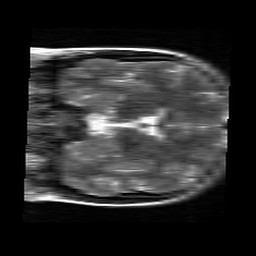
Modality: T2w
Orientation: coronal
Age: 21
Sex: female
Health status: healthy
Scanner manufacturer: siemens
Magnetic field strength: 3 T
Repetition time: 4.01 s
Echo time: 0.116 s